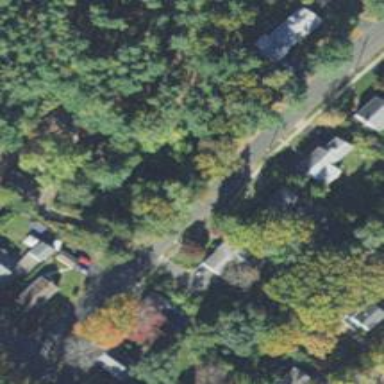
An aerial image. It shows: Smooth asphalt road in residential area.